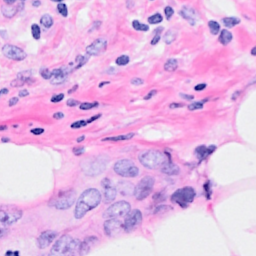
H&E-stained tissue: Breast